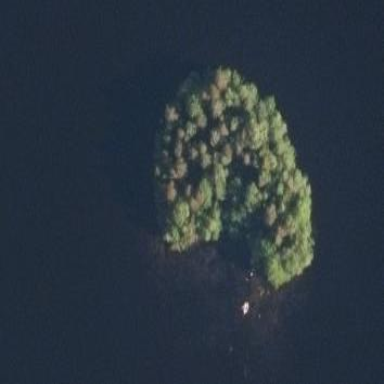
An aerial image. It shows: Islet.